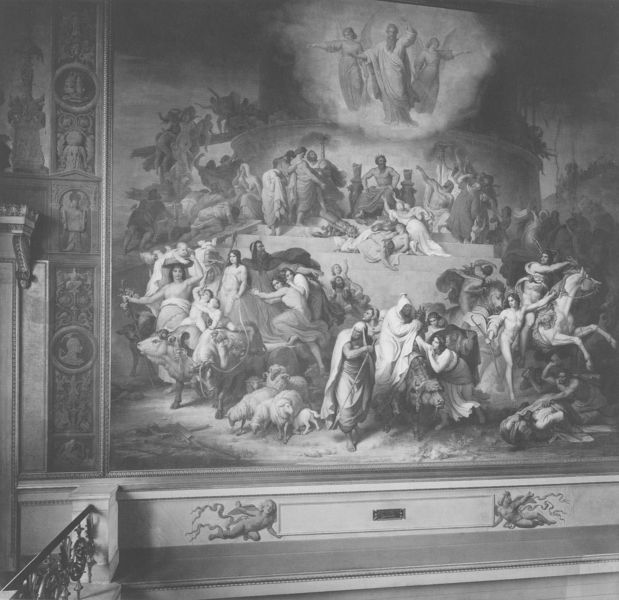
Titel: Arabeskenfries der Inder, Der Turmbau zu Babel
Künstler: Wilhelm von Kaulbach
Standort: Berlin
Institution: Neues Museum
Schlagwörter: akt, berg, gemälde, gott, gruppe, himmel, mann, nackt, schatten, weiß, wolken, bäume, frauen, menschen, bewegung, frau, grau, hell, licht, männer, nacht, schwarz, tür, haus, hund, tier, tiere, wiese, wolke, leute, ornament, teppich, gericht, wand, arme, barock, bibel, rahmen, tod, bild, erde, hügel, brüstung, kirche, gewand, interieur, drei, gewänder, kreis, pferd, pferde, reiter, turm, engel, putto, reiten, acker, zug, herde, kuh, rind, figuren, schlacht, treppe, thron, dekoration, falte, gobelin, inschrift, wandgemälde, wandmalerei, metall, stuck, geländer, stufen, faltenwurf, nackte, flucht, foto, fotografie, oben, photographie, unten, eisen, berlin, lamm, schaf, antike, helligkeit, religion, palast, strahlen, schweben, schwarz weiß, knien, plakette, tote, volk, beten, allegorie, mythologie, schimmel, photo, fries, nimbus, christus, jesus, götter, zeus, pfers, flehen, vision, kaulbach, historienmalerei, religiös, treppenhaus, historismus, erscheinung, ballustrade, konsole, heilige, leuchtend, fresko, museum, heilig, putten, vertreibung, gloriole, israel, schafe, ochse, hirte, hirten, schäfer, putti, kreisen, aufnahme, fresco, altarbild, christi, himmelfahrt, klagen, friese, schaffe, michelangelo, einrahmung, apotheose, medaillons, dreifaltigkeit, zyklus, wunder, erstaunen, herden, erscheinungen, wehklagen, herrgott, jammern, historienzyklus, türsturz, verherrlichung, absprerrung, jüngste, neues museum, manorla, museumsfresken, nachkt, weltgeschichte